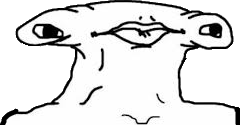
Label: 5_Brainlet